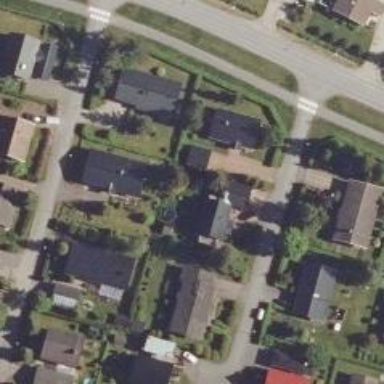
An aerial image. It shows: Peaceful suburb.